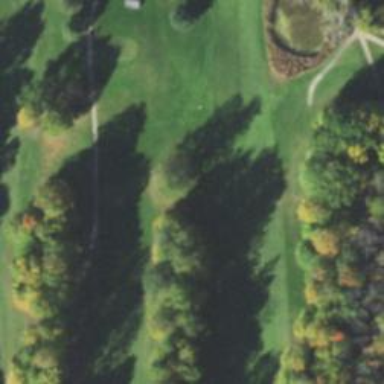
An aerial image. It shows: Golf hole.